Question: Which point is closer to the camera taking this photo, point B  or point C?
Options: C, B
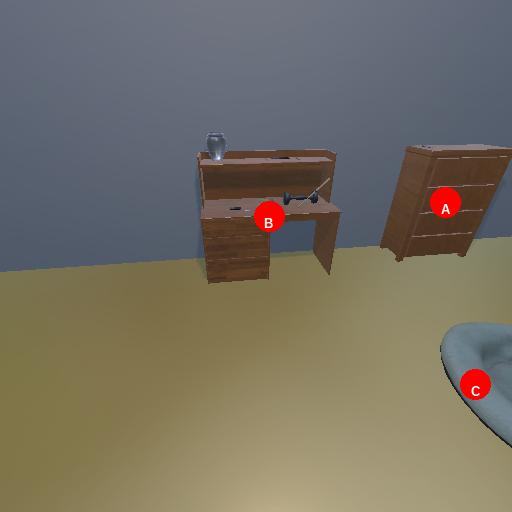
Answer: C